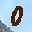
Label: 0